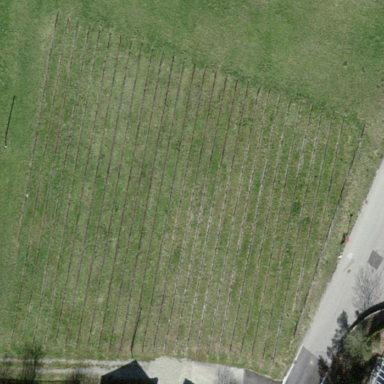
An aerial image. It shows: Vineyard.